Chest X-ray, PA view. Patient: 43 years old, sex M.
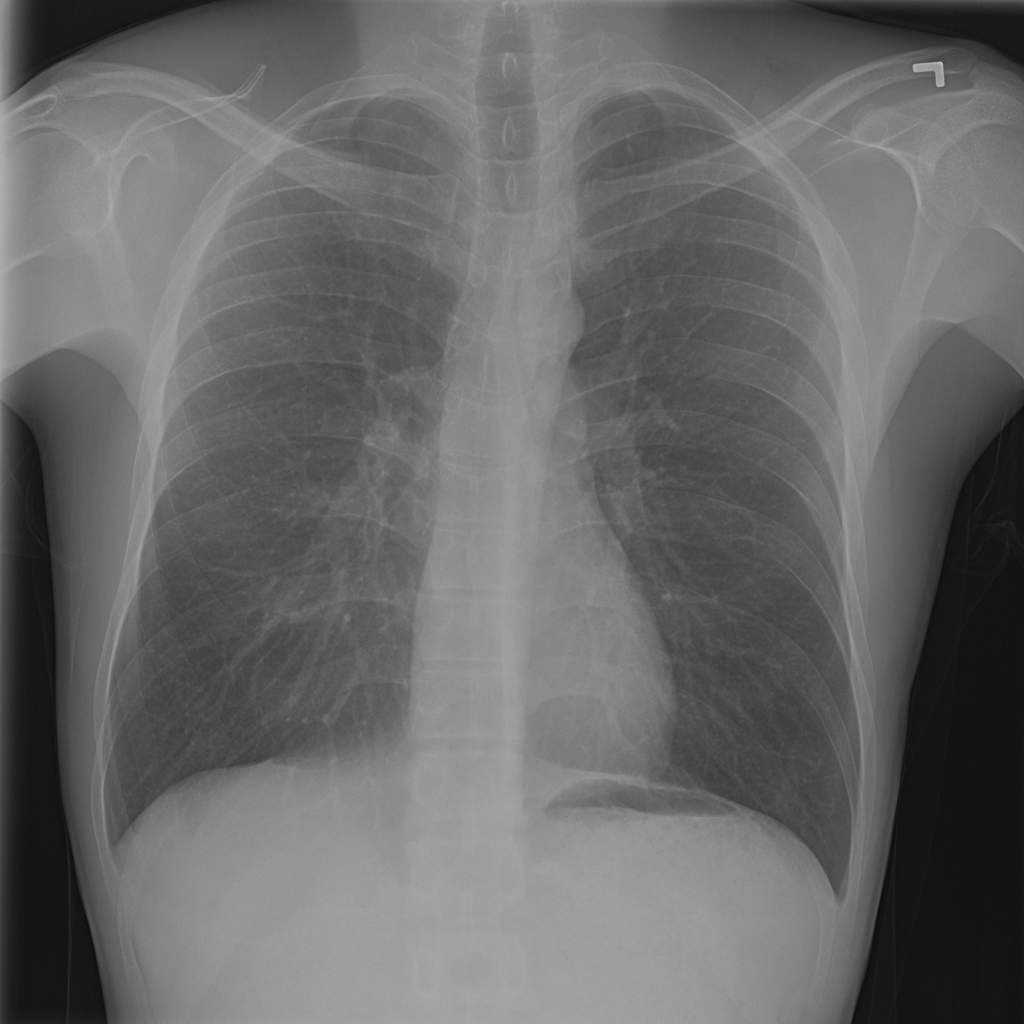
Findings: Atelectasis